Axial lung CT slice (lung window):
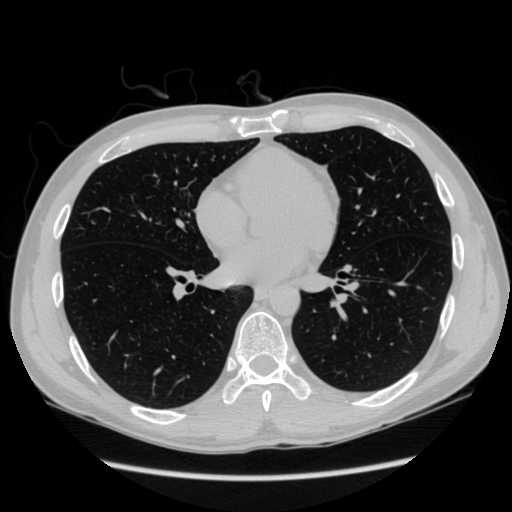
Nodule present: no